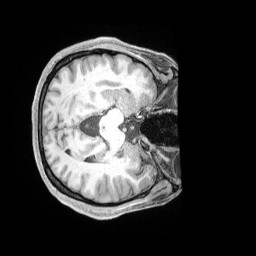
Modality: T1w
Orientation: axial
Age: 35
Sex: female
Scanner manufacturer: siemens
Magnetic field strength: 3 T
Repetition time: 2 s
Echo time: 0.00211 s